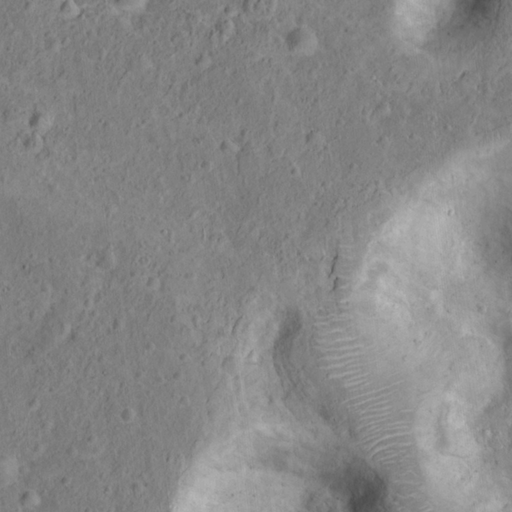
Objects detected: cone, cone, cone